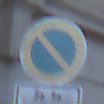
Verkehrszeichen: EingeschraenktesHalteverbot
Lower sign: ZeitangabenMitBeschraenkungAufWochentage9
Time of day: SunriseSunset
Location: Outdoor (Urban)
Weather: Clear
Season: NotSpecified
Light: Natural